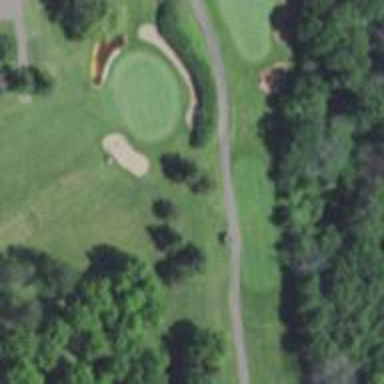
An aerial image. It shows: Pathway for golfing.